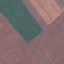
Land use / land cover class: AnnualCrop